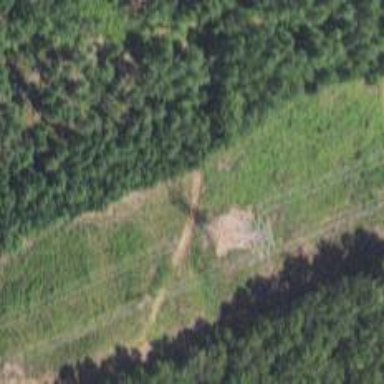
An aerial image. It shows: Lattice structure tower used for power distribution.